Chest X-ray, AP view. Patient: 55 years old, sex M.
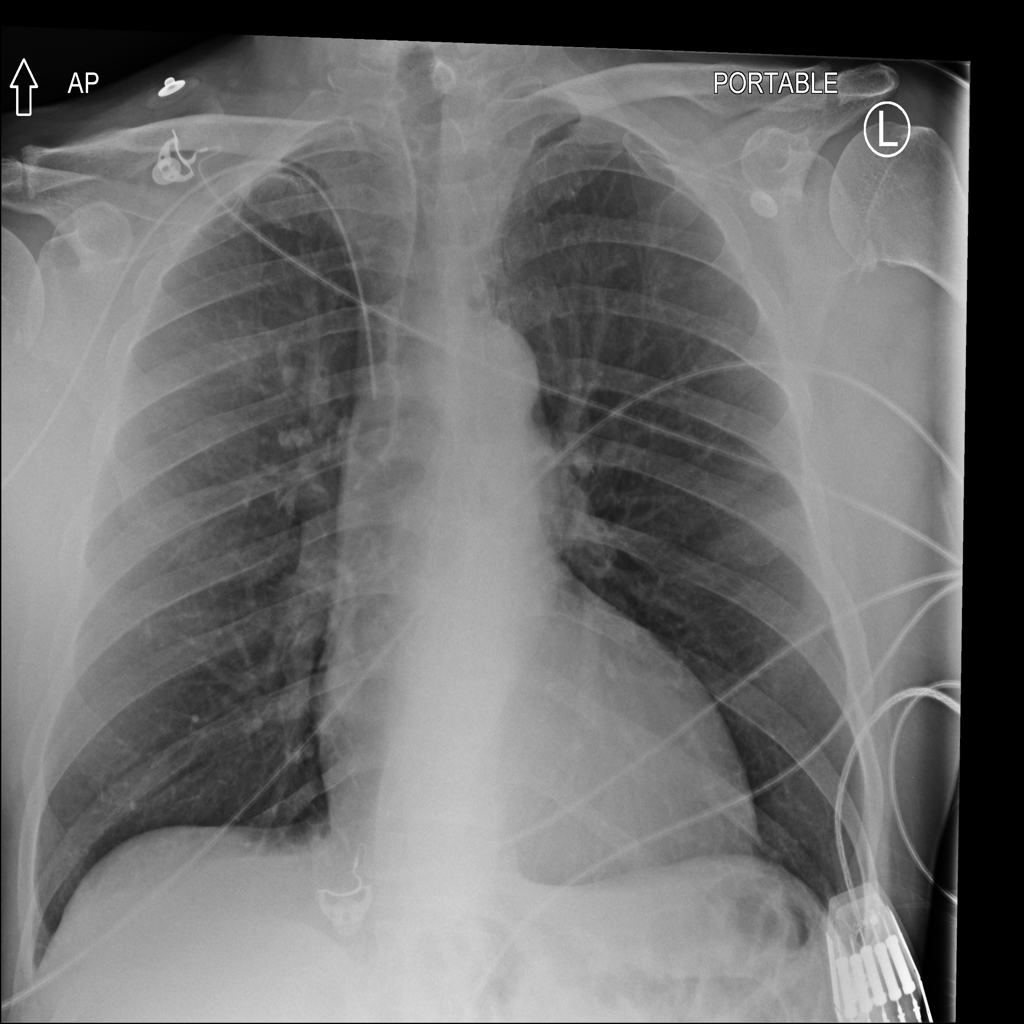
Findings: Cardiomegaly, Edema